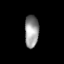
Tissue: lung
Cell type: Fibroblasts
Senescence score: 0.6331
Nuclear area (px): 444
Mean DAPI intensity: 149.282